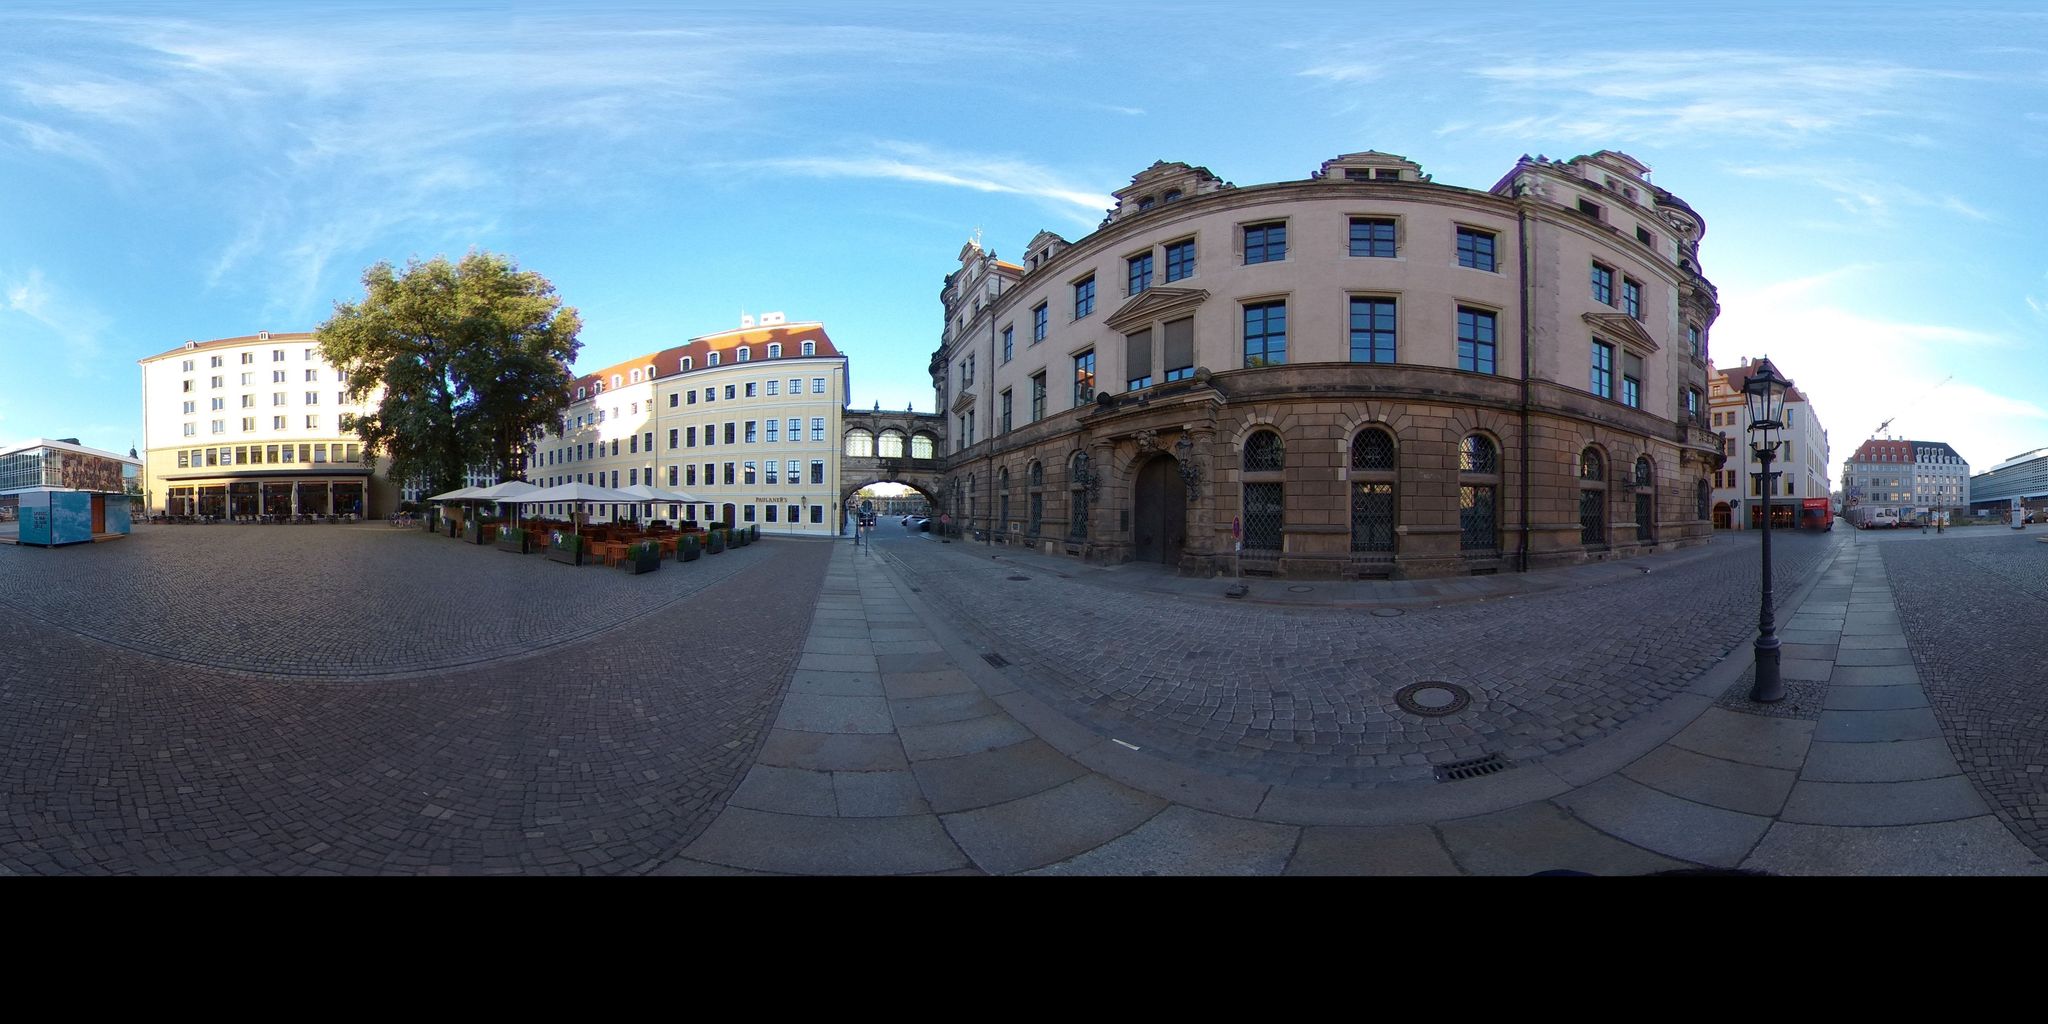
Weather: clear
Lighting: day
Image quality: good
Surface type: cycling surface
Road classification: living_street, residential
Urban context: urban centre
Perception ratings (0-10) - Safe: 4.96, Lively: 7.8, Beautiful: 5.01, Boring: 3.13, Depressing: 2.97, Wealthy: 6.49